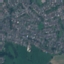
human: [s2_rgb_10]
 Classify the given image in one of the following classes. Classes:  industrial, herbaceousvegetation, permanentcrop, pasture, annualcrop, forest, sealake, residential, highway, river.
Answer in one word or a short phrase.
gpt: Residential